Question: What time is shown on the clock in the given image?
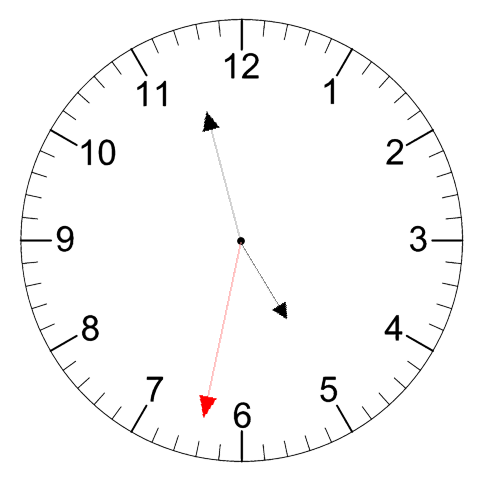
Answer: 04:57:32